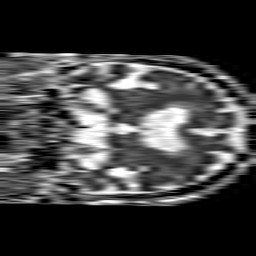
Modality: ADC
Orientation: coronal
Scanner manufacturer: philips
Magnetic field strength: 1.5 T
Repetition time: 4.6 s
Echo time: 0.08941 s